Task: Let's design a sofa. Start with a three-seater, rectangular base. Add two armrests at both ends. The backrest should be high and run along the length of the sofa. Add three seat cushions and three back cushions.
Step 469:
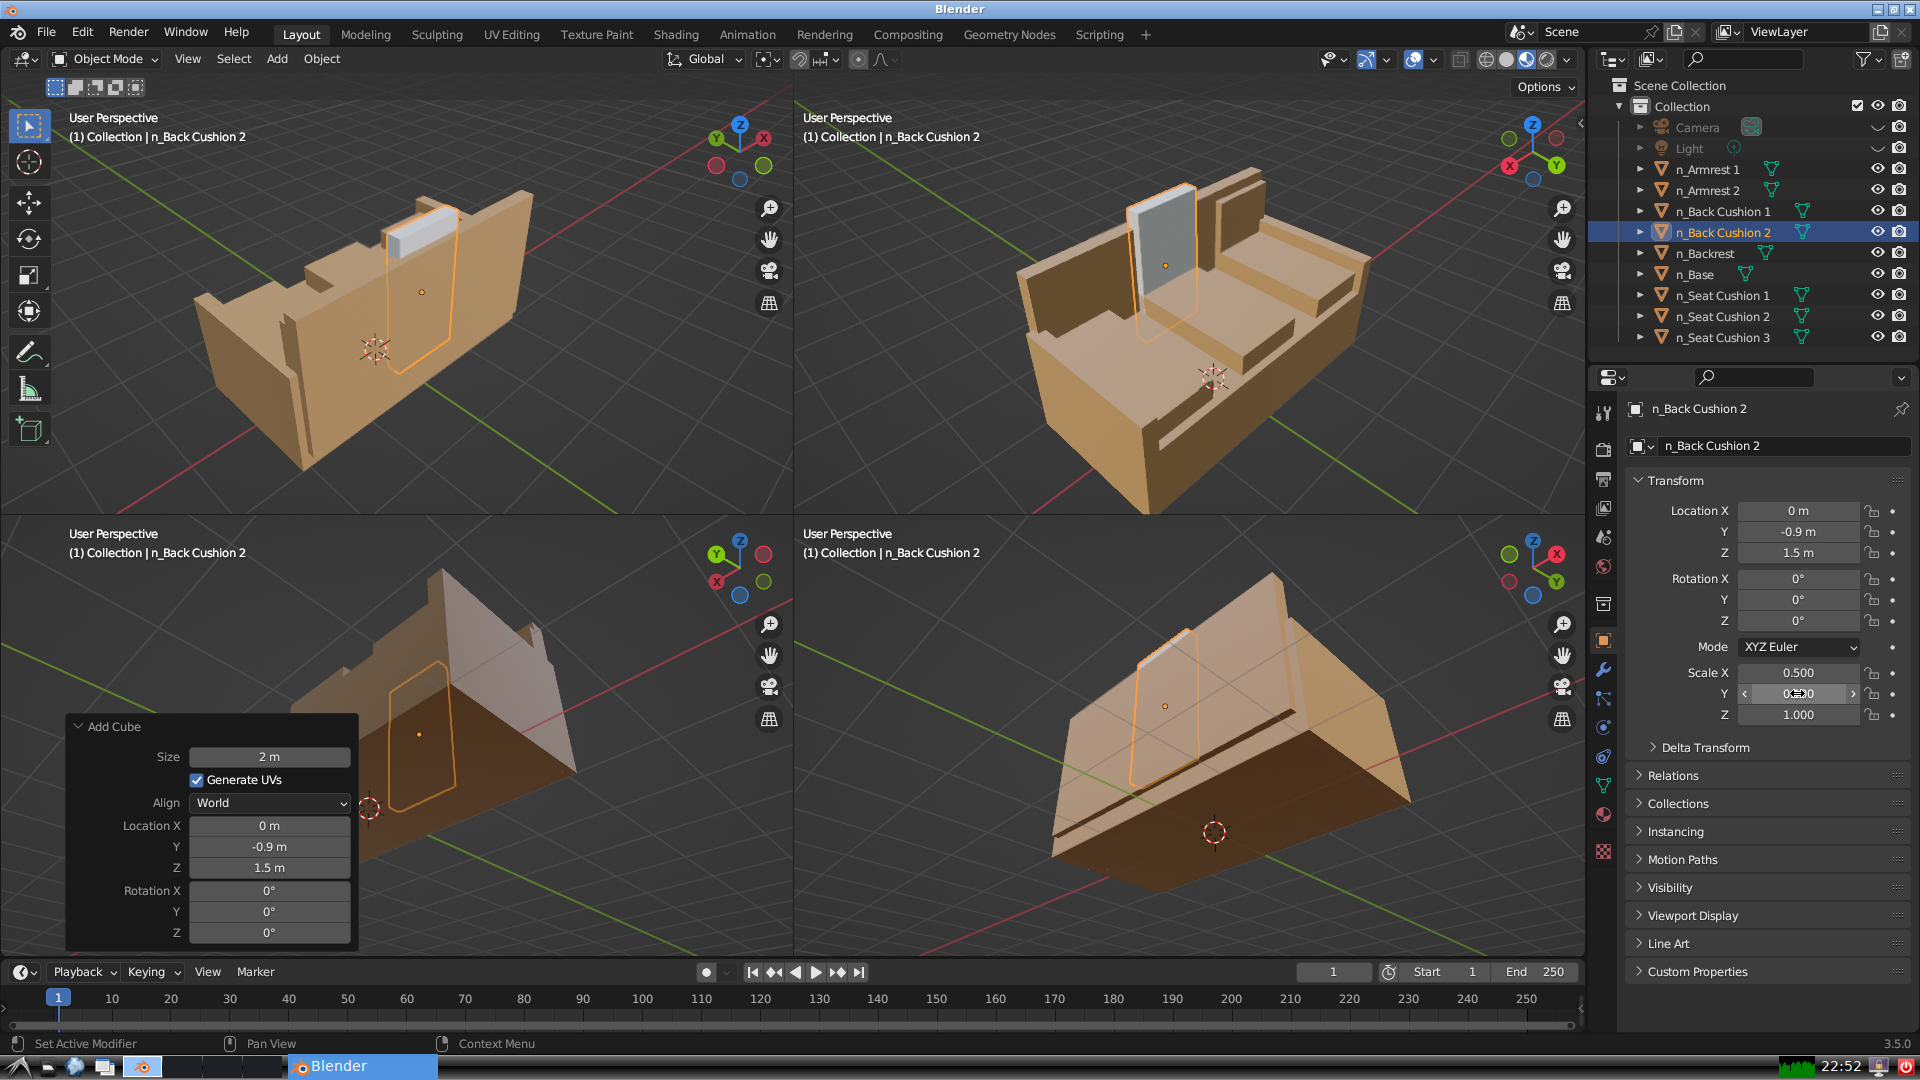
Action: {"mouse_move": [1797, 715]}